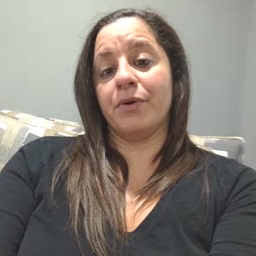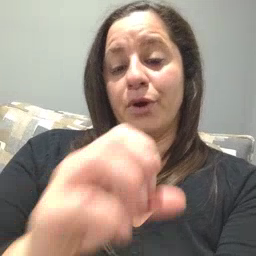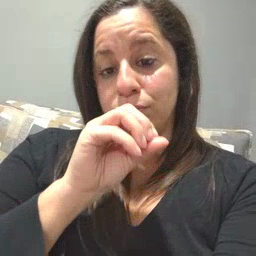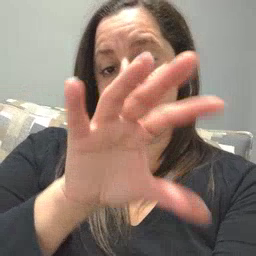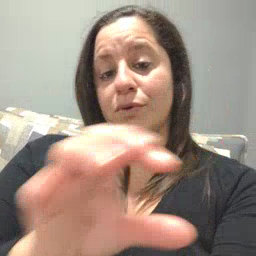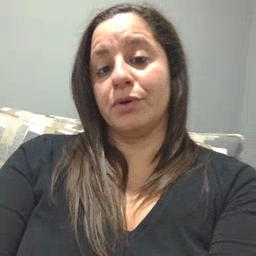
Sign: blow